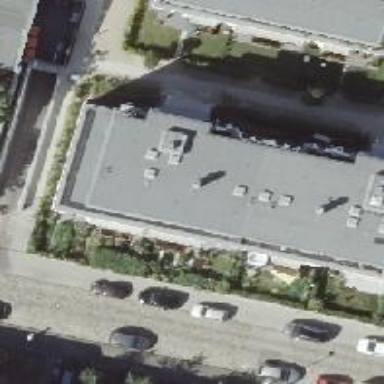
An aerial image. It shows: Apartment building with flat roof.